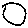
Label: circle